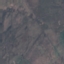
Land use / land cover class: HerbaceousVegetation